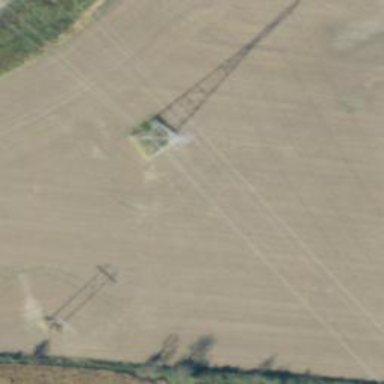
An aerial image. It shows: Lattice structure tower.